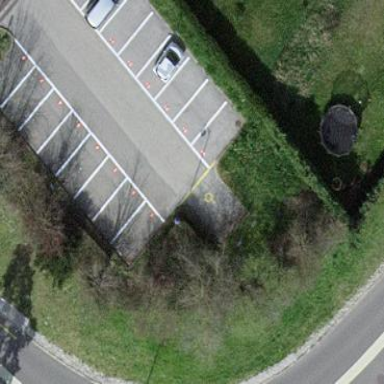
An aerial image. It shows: Parking area with surface parking facilities and park and ride service available.